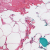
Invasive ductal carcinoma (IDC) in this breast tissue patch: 0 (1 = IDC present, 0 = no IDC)